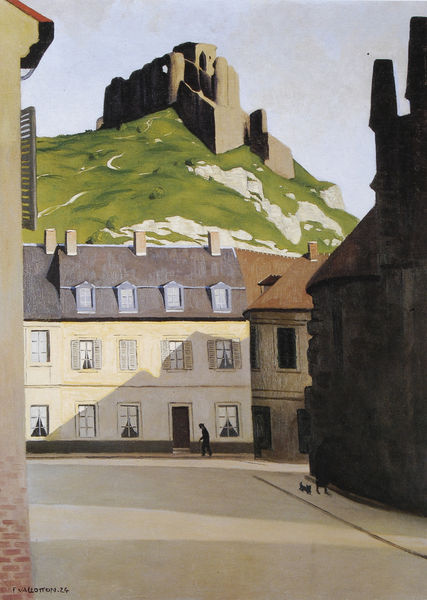
Titel: Le Château de Gaillard et la place des Andelys, Platz in Les Andelys
Künstler: Félix Vallotton
Standort: Vernon (Frankreich)
Institution: Musée Municipal A. G. Poulain
Schlagwörter: berg, blau, dunkel, felsen, gemälde, himmel, mann, schatten, weiß, aquarell, grün, landschaft, menschen, ocker, stadt, braun, fenster, frau, fussgänger, grau, hell, licht, männer, schwarz, strasse, tür, anlage, blick, dach, gebäude, haus, hund, hunde, rot, schnee, tier, weg, wiese, beige, flächig, alt, mensch, stein, steine, signatur, öl, häuser, hügel, gehen, kirche, sonne, rosa, tal, anhöhe, fensterläden, kamin, kamine, schornstein, stock, valloton, biegung, fassade, fassaden, gasse, ort, passanten, gehstock, abhang, berghang, fels, gipfel, hang, modern, dächer, mauer, schornsteine, ziegel, backstein, naiv, laden, platz, gardinen, vorhänge, weib, gardiene, tor, oben, ortschaft, katze, erker, fensterladen, ruine, wohnhaus, alter, fuss, burg, bürgersteig, gehsteig, heimat, passant, dache, dachfenster, denkmal, farbflächen, festung, gassen, gauben, gaubnefenster, giebenfenster, giebenl, grs, hall, ier, kreuzung, mauerwerk, menscht, regenrinne, scheiben, stck, unnatürlich, himel, esse, hauser, hellgelb, menschn, satdt, 24, felsenm, fenstger, kburg, schatttten, dorf mit burg, dorfansicht mit festung, häuser vor hügel mit festung